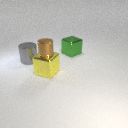
large yellow metal cube to the right of large gray metal cylinder